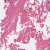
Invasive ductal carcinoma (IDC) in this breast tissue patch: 0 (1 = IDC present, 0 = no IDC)